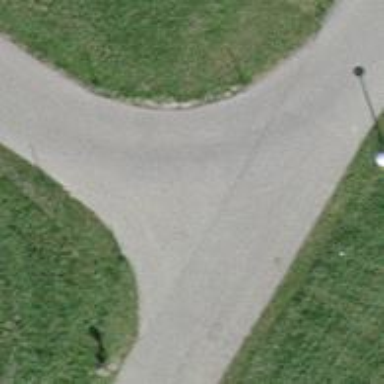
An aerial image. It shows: Asphalt service road with opposite cycleway.